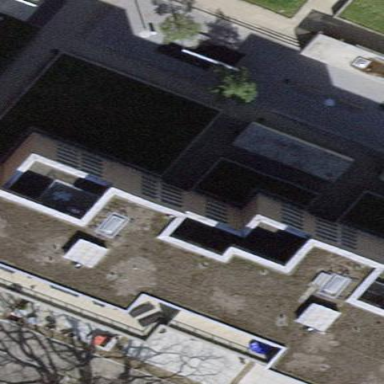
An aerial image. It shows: Modern apartments building with flat grey roof. The building is white in color.